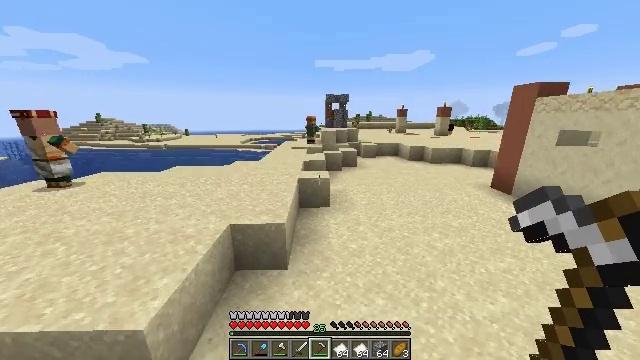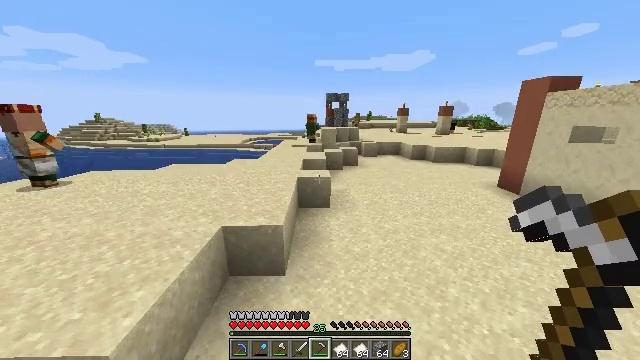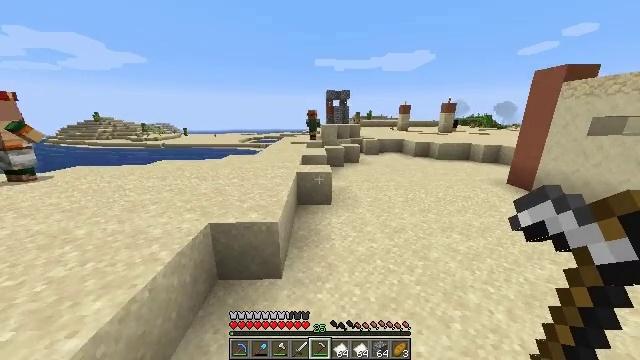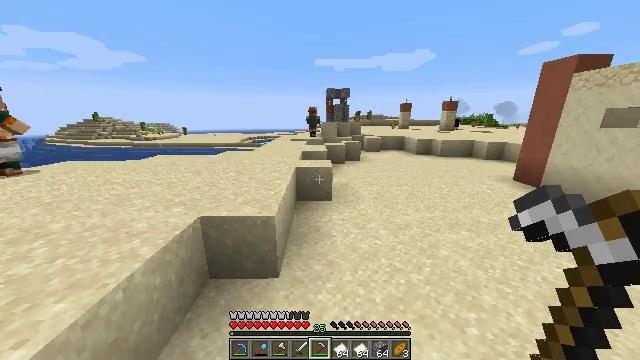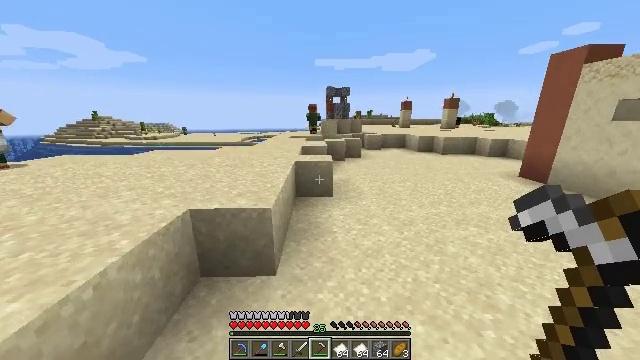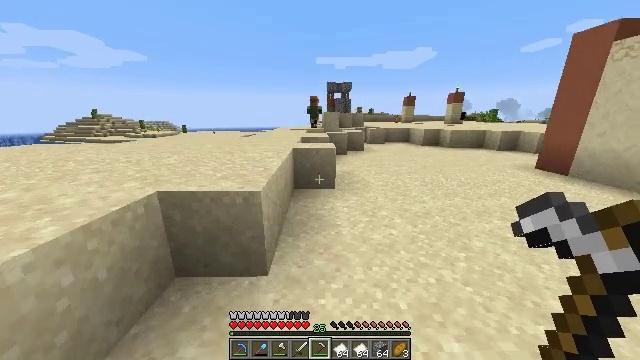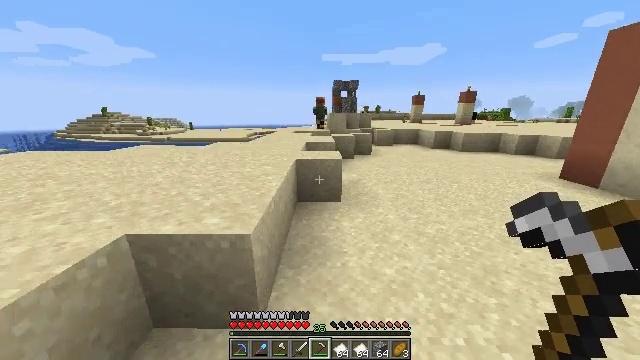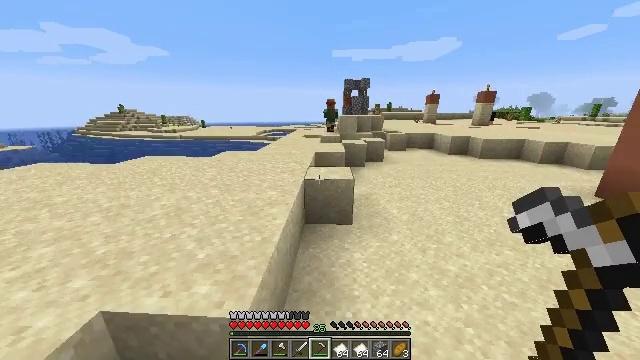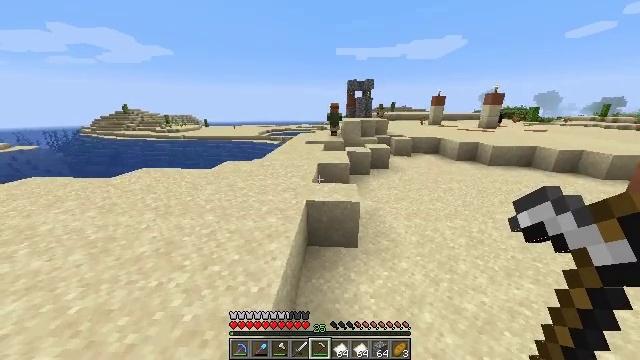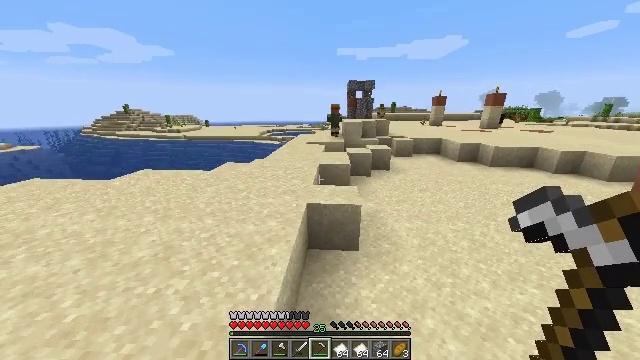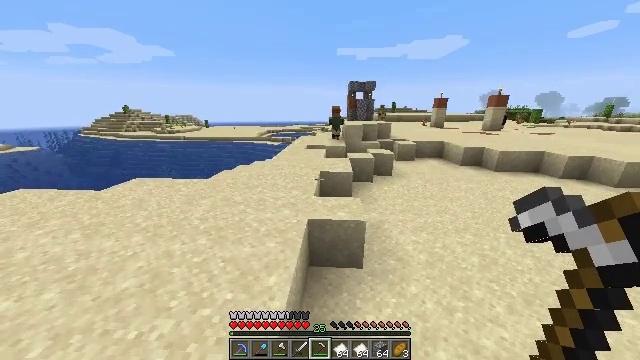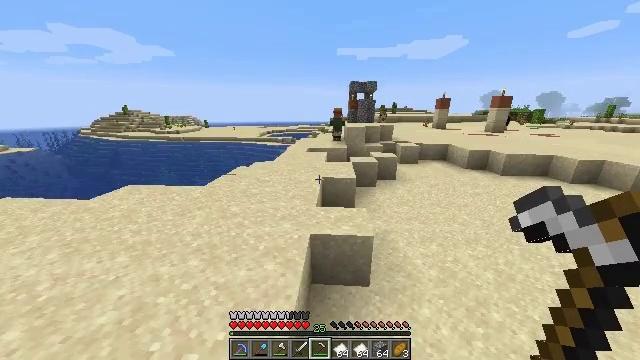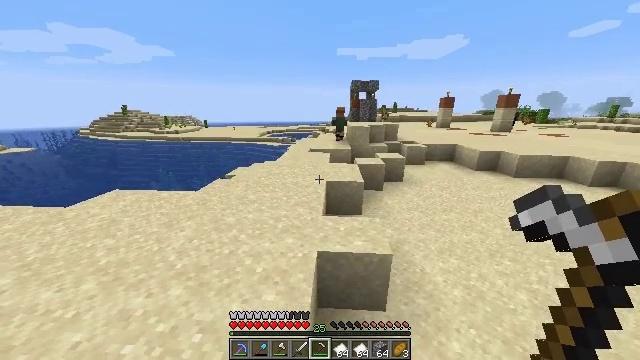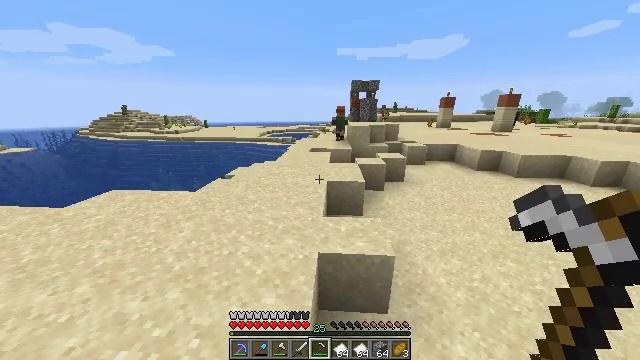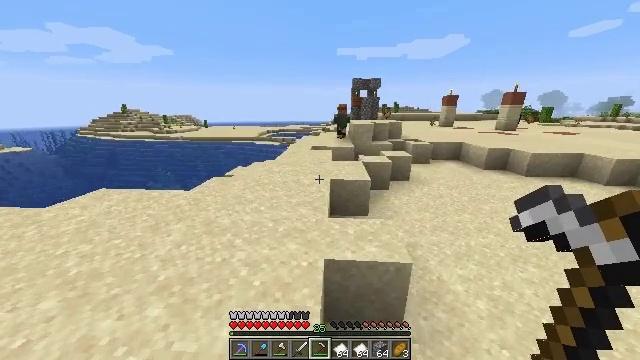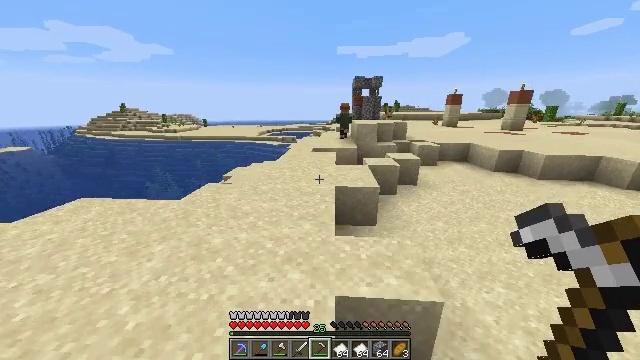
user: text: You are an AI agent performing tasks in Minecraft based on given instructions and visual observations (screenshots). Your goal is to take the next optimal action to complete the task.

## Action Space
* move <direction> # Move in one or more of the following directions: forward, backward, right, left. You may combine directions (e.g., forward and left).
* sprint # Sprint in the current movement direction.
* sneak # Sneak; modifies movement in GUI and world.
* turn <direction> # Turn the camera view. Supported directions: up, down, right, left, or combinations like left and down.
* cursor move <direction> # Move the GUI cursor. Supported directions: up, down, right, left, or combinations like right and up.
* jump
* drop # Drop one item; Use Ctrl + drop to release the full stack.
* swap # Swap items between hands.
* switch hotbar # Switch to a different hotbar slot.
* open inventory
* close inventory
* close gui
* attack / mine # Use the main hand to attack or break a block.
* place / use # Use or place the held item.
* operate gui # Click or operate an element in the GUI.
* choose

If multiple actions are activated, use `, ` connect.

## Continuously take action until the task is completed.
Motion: motion action
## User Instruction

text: Remove an iron hoe from the inventory.
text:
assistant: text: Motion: move forward, sprint, jump
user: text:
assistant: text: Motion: move forward, sprint, jump
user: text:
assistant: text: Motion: move forward, sprint, jump
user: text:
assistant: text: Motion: move forward, sprint, jump
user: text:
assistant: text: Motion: move forward, sprint, jump
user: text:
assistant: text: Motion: move forward, sprint, turn left, jump
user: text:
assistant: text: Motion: move forward and move left, sprint, turn left, jump
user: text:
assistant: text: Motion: move forward and move left, sprint, jump
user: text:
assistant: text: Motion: move forward and move left, sprint, jump
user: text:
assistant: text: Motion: move forward and move left, sprint, jump
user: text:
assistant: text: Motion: move forward and move left, sprint, jump
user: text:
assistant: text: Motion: move forward and move left, sprint, jump
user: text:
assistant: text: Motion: move forward, sprint, jump
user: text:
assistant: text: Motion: move forward, sprint, jump
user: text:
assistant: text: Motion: move forward, sprint, jump
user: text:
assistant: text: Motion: move forward, sprint, turn right, jump
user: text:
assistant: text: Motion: move forward, sprint, turn right, jump
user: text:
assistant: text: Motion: move forward, sprint, turn right, jump
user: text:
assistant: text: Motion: move forward, sprint, turn right, jump
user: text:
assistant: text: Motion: move forward, sprint, jump
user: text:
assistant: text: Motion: move forward, sprint, jump
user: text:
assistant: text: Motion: move forward, sprint, jump
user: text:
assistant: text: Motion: move forward, sprint, jump
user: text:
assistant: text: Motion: move forward, sprint, jump
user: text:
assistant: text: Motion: move forward, sprint, jump
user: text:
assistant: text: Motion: move forward, sprint, jump
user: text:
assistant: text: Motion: move forward, sprint, jump
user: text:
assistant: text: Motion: move forward, sprint, jump
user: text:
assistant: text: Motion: move forward, sprint, jump
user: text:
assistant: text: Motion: move forward, sprint, jump